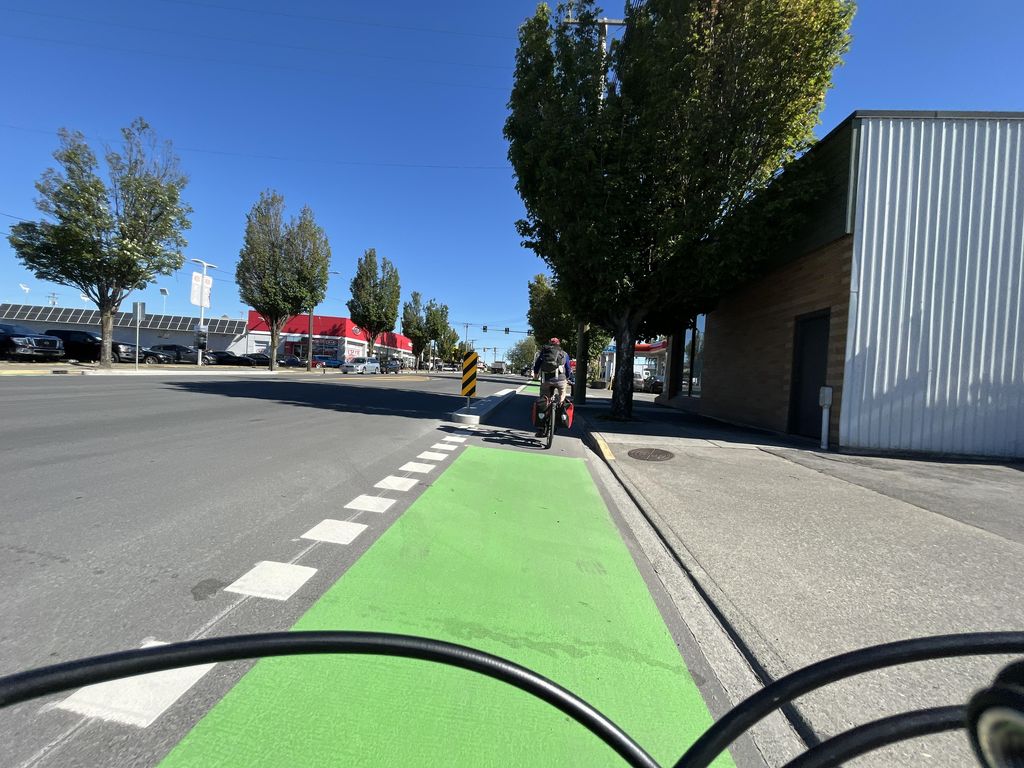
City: victoria